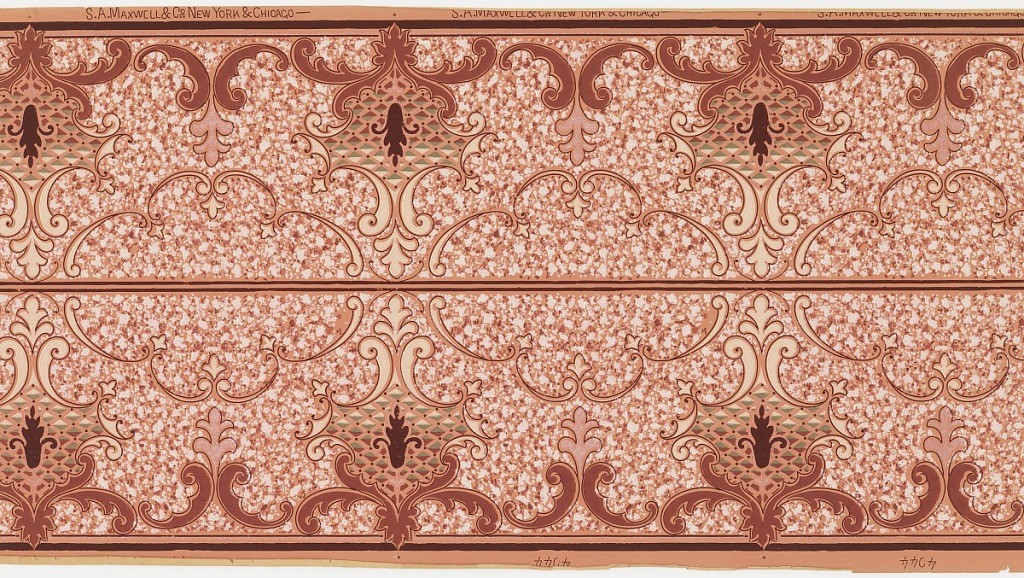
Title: Frieze
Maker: Maxwell & Co., S.A., Chicago, Illinois, USA
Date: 1905–1915
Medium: Machine-printed paper, liquid mica
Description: Printed two borders across the width. Scrolling medallions with foliate motif alternatews with much smaller folaite motif, connected by c scrolls. Printed on mottled or speckled red ground.